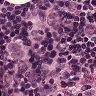
Metastatic tissue present: yes